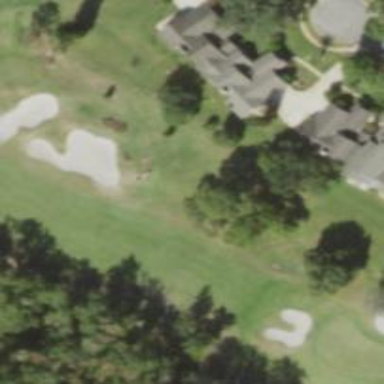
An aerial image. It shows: View of golf hole.